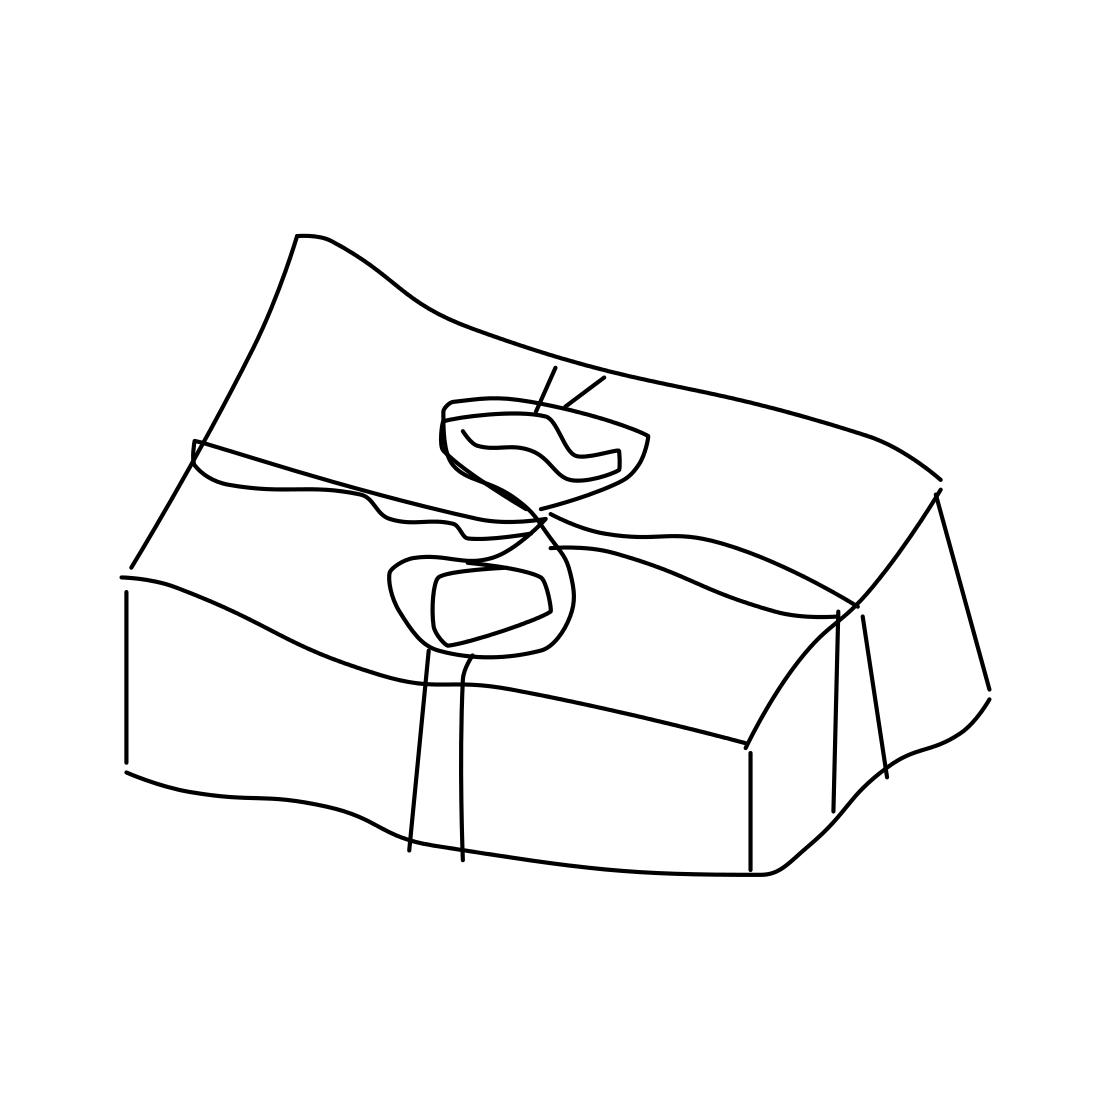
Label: present